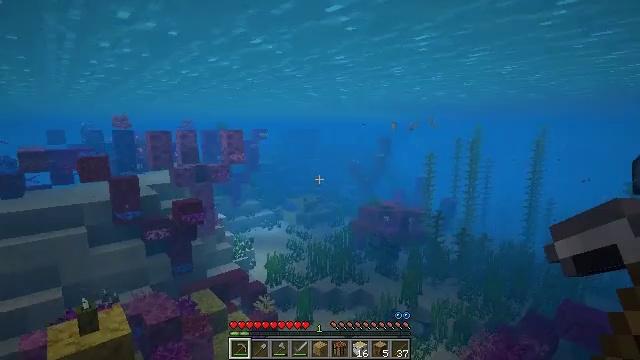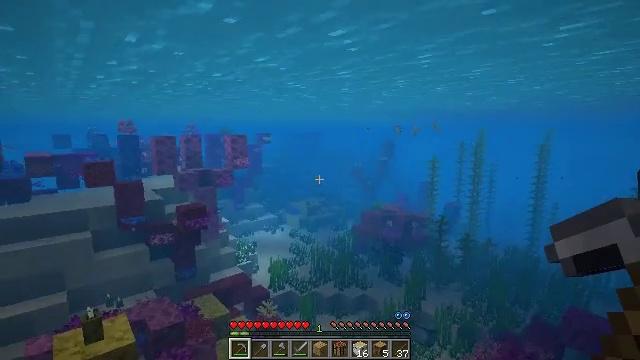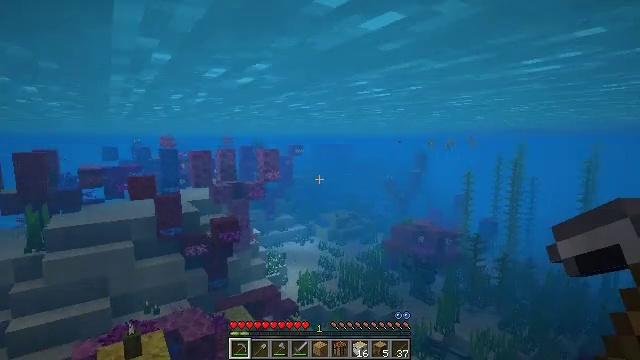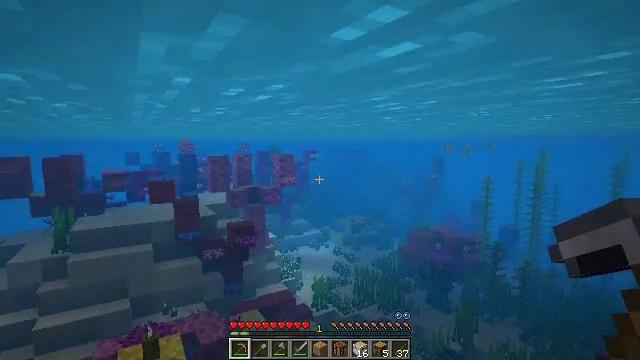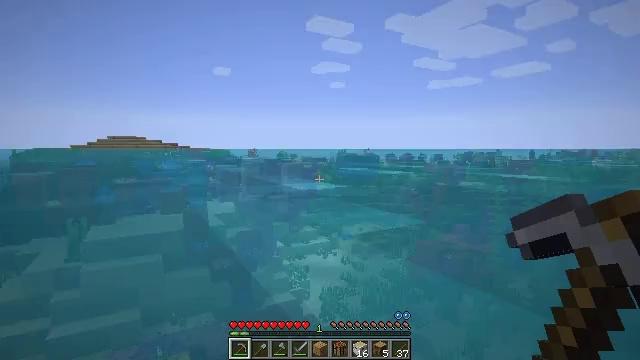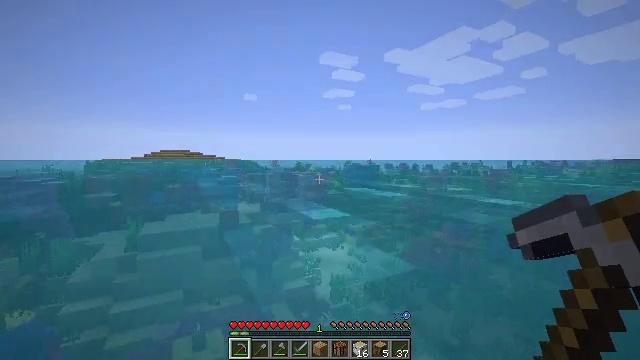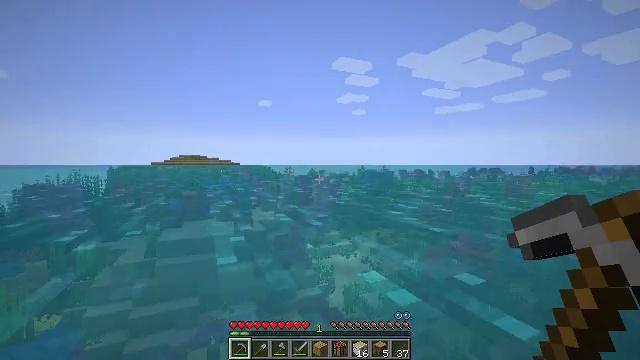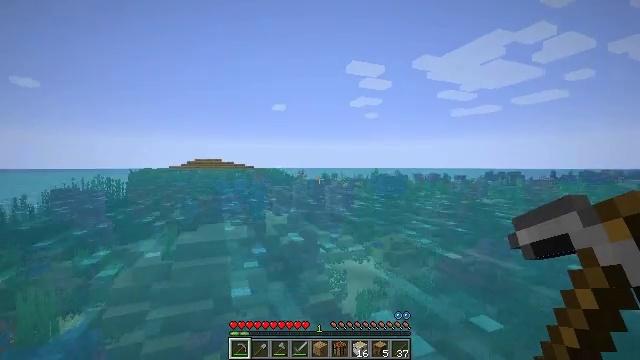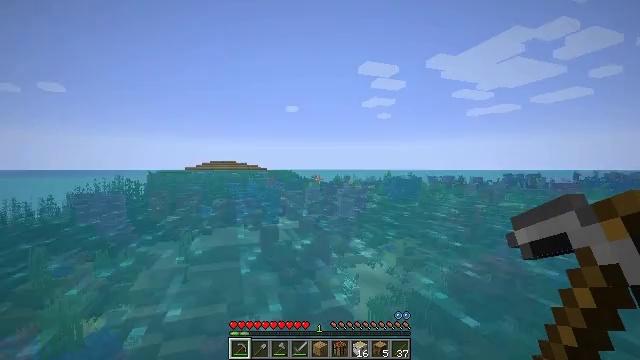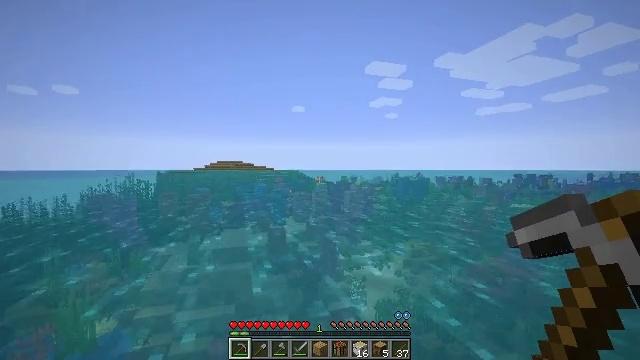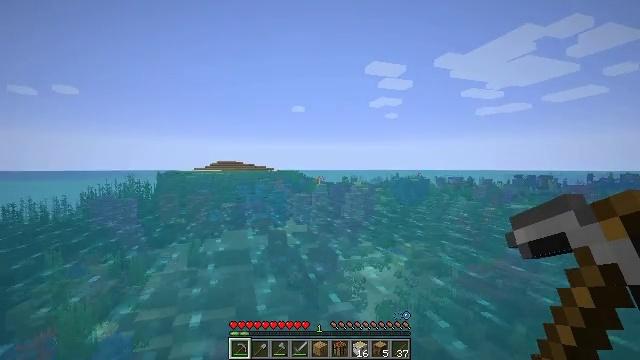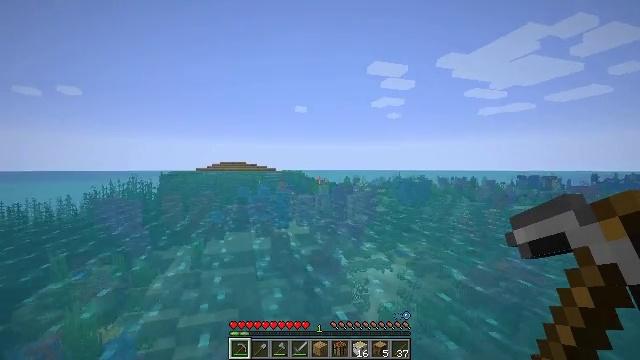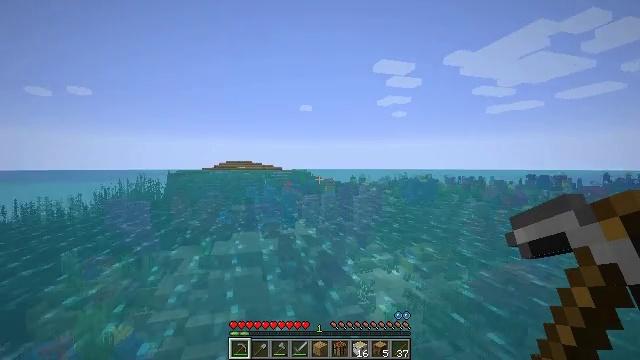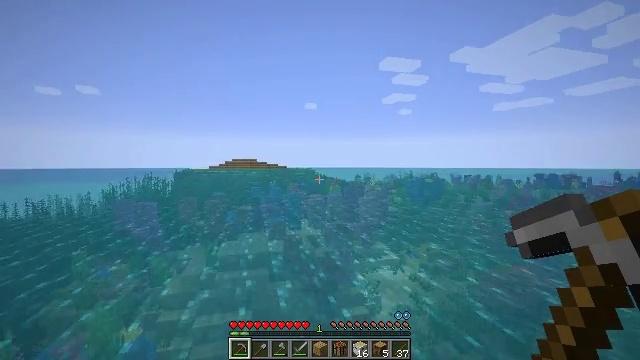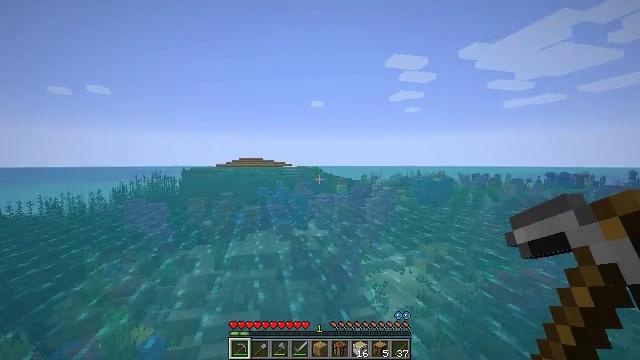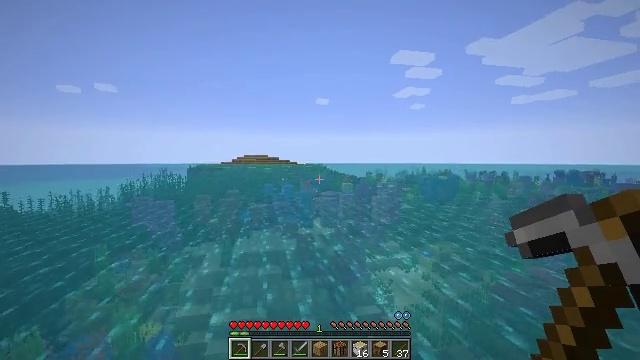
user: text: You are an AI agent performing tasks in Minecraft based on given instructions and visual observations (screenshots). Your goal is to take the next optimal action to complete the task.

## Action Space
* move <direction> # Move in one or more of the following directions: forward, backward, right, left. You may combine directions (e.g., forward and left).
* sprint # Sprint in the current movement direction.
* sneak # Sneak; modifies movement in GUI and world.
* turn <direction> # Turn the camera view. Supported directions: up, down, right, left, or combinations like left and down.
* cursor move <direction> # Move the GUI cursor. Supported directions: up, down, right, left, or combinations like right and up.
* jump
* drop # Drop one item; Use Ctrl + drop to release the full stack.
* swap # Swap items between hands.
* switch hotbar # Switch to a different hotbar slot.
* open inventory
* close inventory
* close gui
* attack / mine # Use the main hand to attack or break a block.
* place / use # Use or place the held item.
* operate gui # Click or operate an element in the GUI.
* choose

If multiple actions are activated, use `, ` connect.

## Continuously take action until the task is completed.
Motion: motion action
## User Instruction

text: Collect sea pickles from the ocean floor.
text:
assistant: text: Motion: jump
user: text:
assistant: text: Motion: turn left and up, jump
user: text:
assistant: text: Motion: turn left, jump
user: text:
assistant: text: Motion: turn left, jump
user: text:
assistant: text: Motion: turn left and up, jump
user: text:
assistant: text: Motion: turn left and up, jump
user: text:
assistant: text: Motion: turn left, jump
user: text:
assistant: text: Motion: move left, turn left, jump
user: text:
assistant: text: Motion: move left, turn left, jump
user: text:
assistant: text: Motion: move left, jump
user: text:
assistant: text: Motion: move left, jump
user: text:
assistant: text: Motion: move forward and move left, turn left, jump
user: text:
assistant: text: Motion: move forward and move left, turn left, jump
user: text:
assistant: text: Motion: move forward and move left, turn left, jump
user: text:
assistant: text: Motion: move forward and move left, turn left, jump
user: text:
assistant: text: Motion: move forward and move left, jump
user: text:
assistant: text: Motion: move forward and move left, jump
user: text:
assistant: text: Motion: move forward and move left, jump
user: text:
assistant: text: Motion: move forward and move left, jump
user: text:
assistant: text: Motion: move forward and move left, jump
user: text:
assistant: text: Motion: move forward, jump
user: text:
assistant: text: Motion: move forward, jump
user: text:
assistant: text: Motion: jump
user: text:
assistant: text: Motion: jump
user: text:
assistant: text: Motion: jump
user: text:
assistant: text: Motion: jump
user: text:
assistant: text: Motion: jump
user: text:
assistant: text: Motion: turn right and down, jump
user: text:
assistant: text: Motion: turn right and down, jump
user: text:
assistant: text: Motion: jump